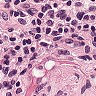
Metastatic tissue present: no